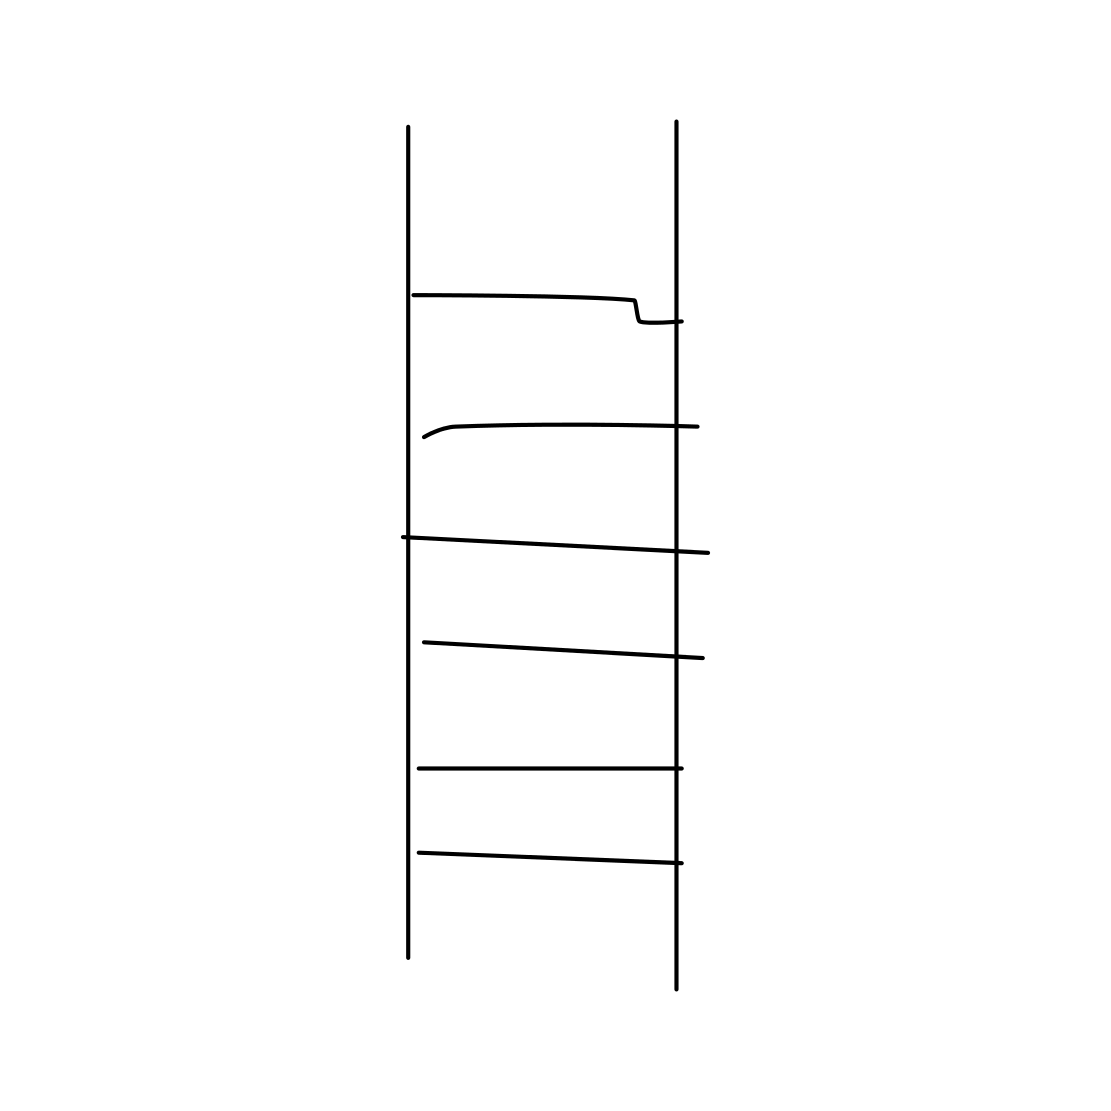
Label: ladder